Field crop: maize
Growth stage: 2
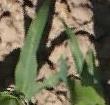
Species: maize